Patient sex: M
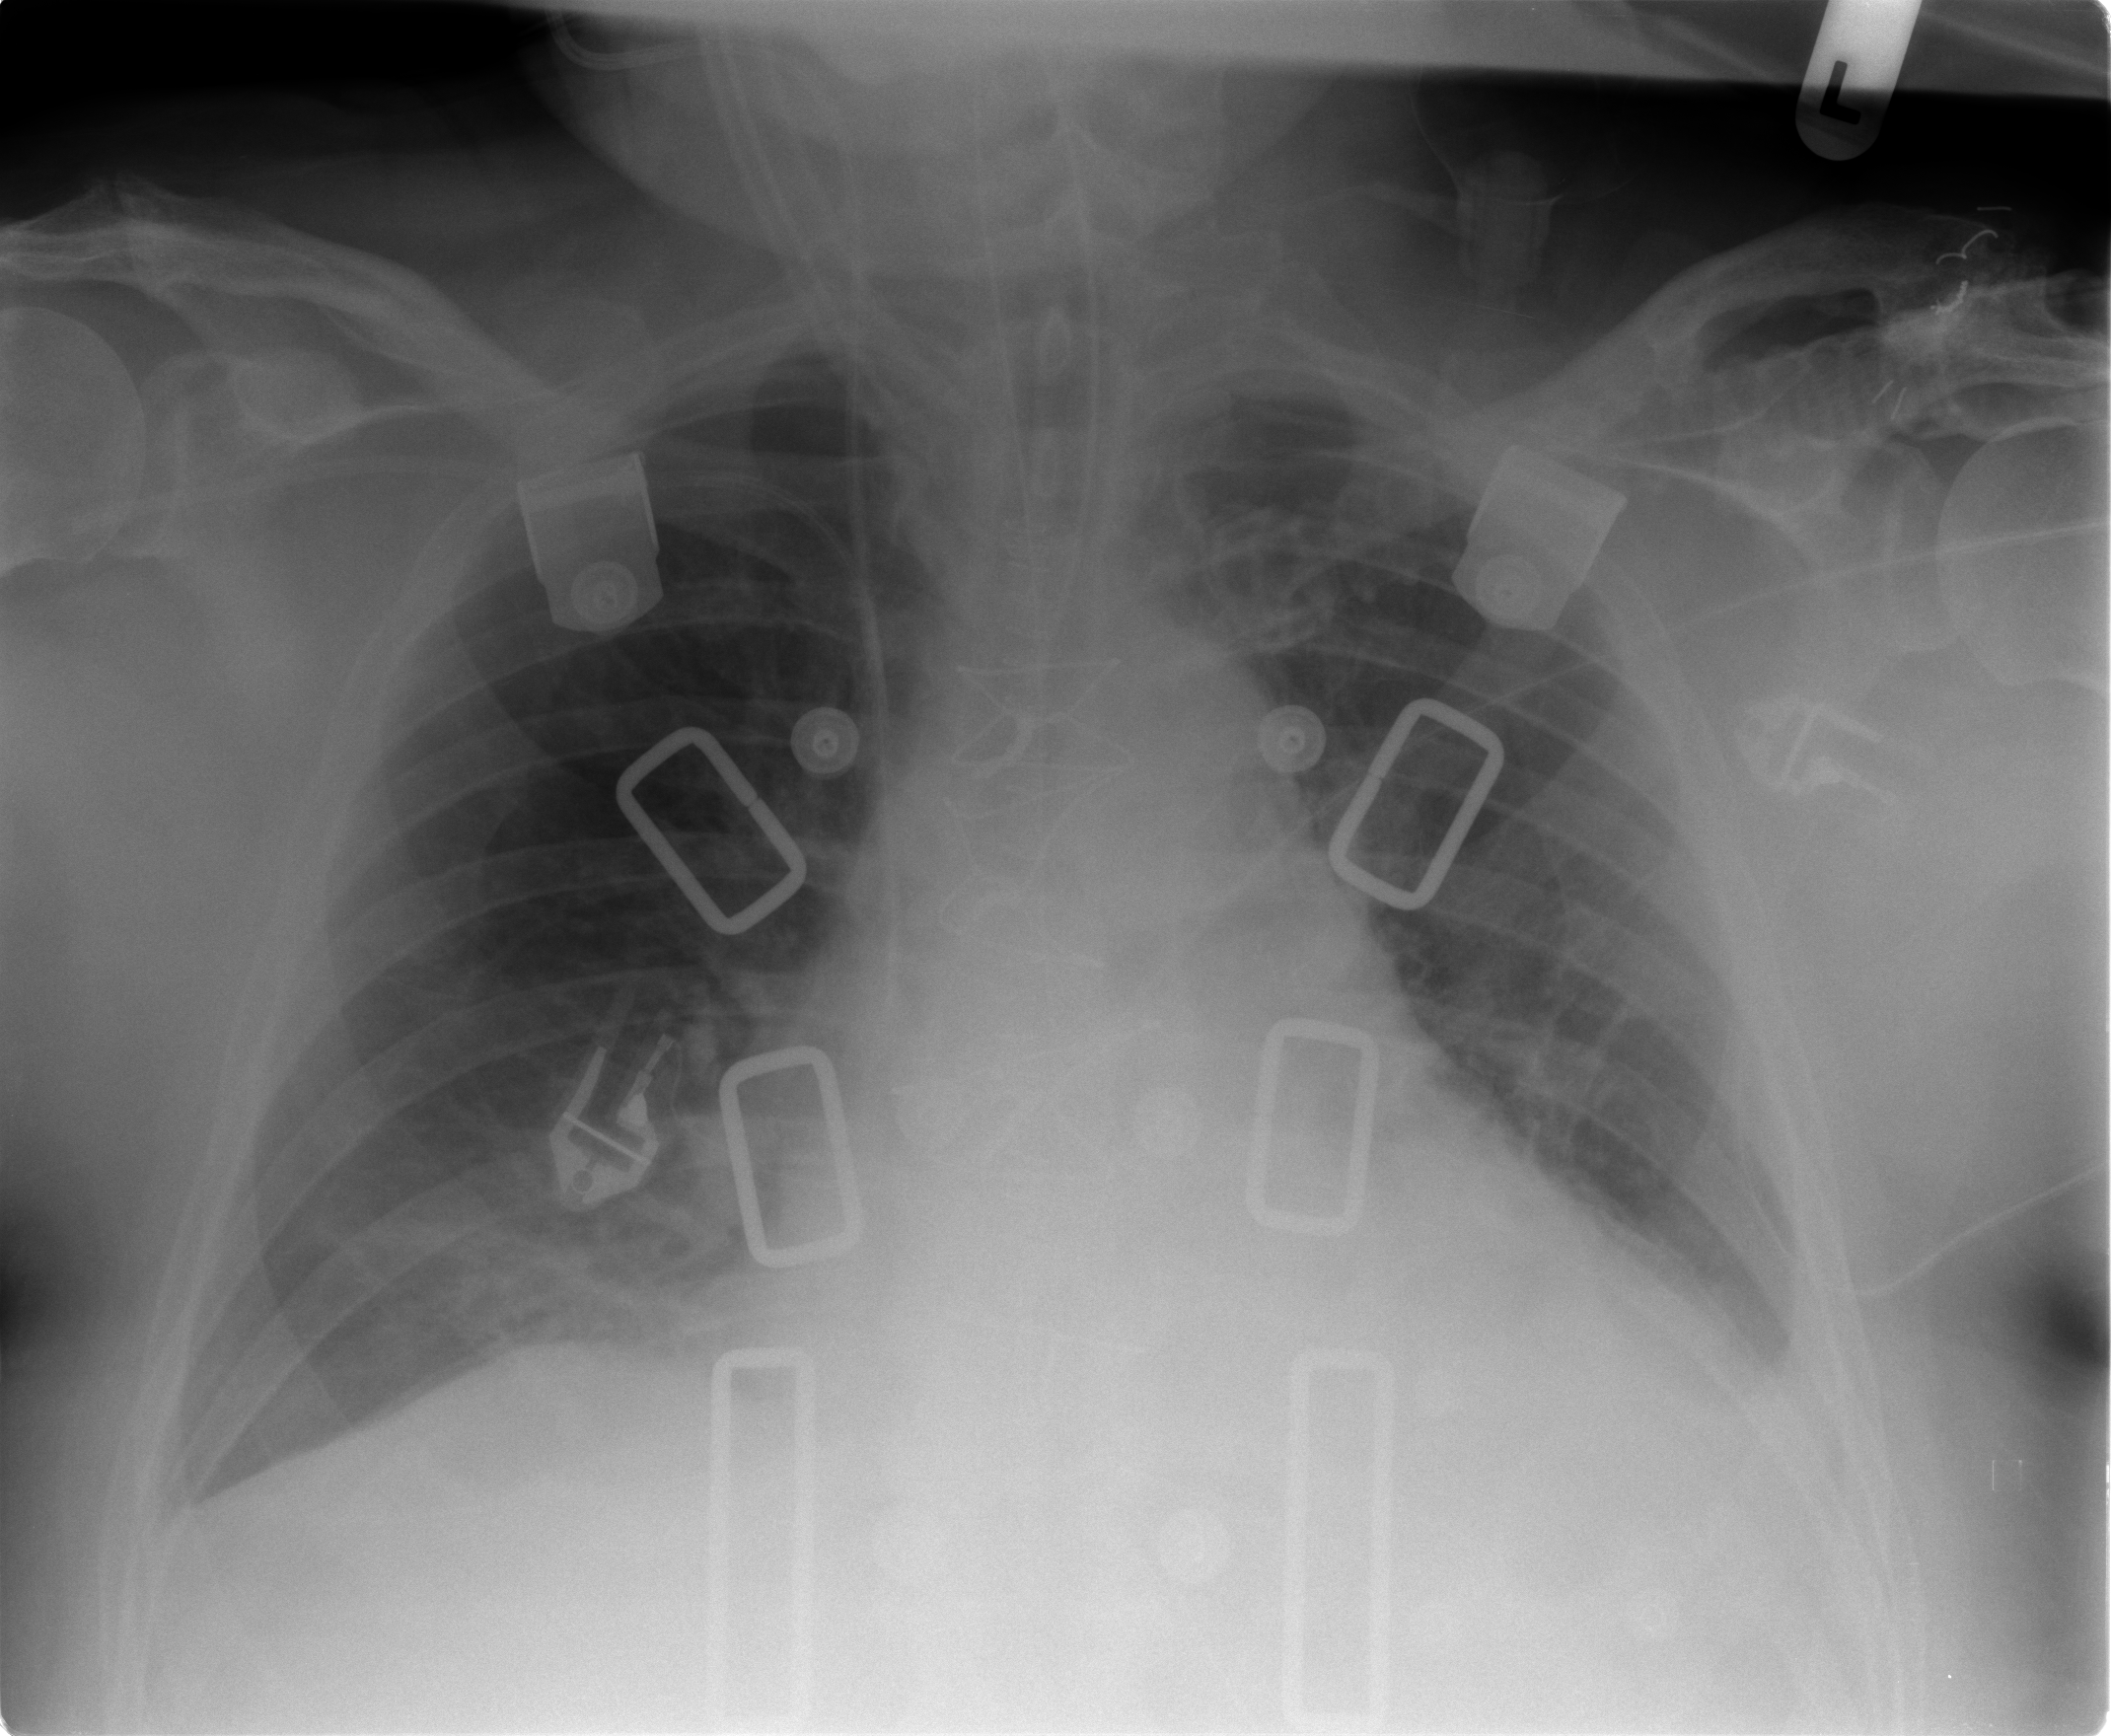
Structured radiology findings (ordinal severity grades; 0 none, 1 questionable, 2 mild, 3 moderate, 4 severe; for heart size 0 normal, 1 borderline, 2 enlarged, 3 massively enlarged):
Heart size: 2
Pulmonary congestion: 2
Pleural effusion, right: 0
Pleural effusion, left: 2
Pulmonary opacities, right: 0
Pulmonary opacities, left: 0
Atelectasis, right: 2
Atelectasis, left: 2